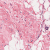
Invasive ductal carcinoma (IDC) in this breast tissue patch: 0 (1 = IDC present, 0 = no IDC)